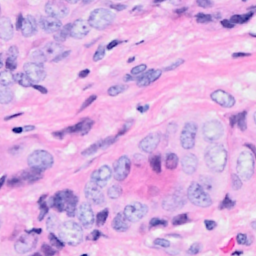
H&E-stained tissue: Breast